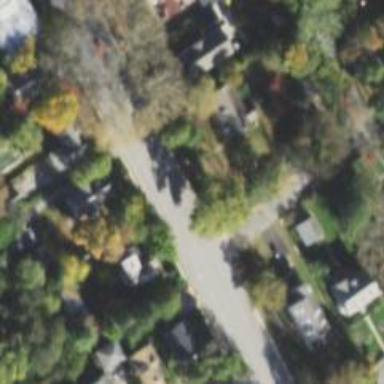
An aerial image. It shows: Residential road with asphalt surface. There is sidewalk on the left side.